Field crop: tomato
Growth stage: 2
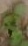
Species: solanum